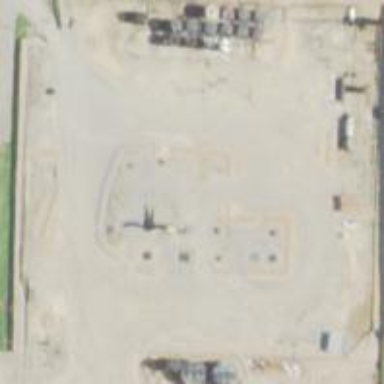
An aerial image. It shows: Petroleum well.